Question: I'm trying to list down all elements and attributes of an xml into two separate List objects.
I was able to get all the elements in the xml.
But when I tried to add the functionality to get all the attributes within each element, I always encounter 'System.NullReferenceException: Object reference not set to an instance of an object.'

Please review my code below and advise where I'm not doing it right. Or is there any better way to accomplish this? Your comments and suggestions will be highly appreciated.
'''
using System;
using System.Collections.Generic;
using System.Drawing;
using System.Windows.Forms;
using System.Xml;
using System.IO;
namespace TestGetElementsAndAttributes
{
public partial class MainForm : Form
{
List<string> _elementsCollection = new List<string>();
List<string> _attributeCollection = new List<string>();
public MainForm()
{
InitializeComponent();
XmlDataDocument xmldoc = new XmlDataDocument();
FileStream fs = new FileStream(@"C:\Test.xml", FileMode.Open, FileAccess.Read);
xmldoc.Load(fs);
XmlNode xmlnode = xmldoc.ChildNodes[1];
AddNode(xmlnode);
}
private void AddNode(XmlNode inXmlNode)
{
try
{
if(inXmlNode.HasChildNodes)
{
foreach (XmlNode childNode in inXmlNode.ChildNodes)
{
foreach(XmlAttribute attrib in childNode.Attributes)
{
_attributeCollection.Add(attrib.Name);
}
AddNode(childNode);
}
}
else
{
_elementsCollection.Add(inXmlNode.ParentNode.Name);
}
}
catch(Exception ex)
{
MessageBox.Show(ex.GetBaseException().ToString());
}
}
}
}
'''
Posting as well the sample XML.
'''
<?xml version="1.0" encoding="UTF-8" ?>
<DocumentName1>
<Product>
<Material_Number>21004903</Material_Number>
<Description lang="EN">LYNX GIFT MUSIC 2012 1X3 UNITS</Description>
<Packaging_Material type="25">457</Packaging_Material>
</Product>
</DocumentName1>
'''
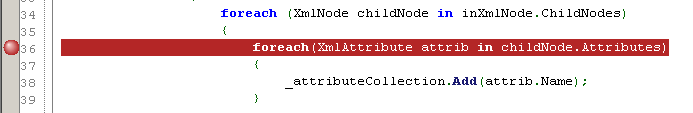
Answer: You should check the existence of 'childNode.Attributes' with something like this:
'''
if (childNode.Attributes != null)
{
foreach(XmlAttribute attrib in childNode.Attributes)
{
...
}
}
'''